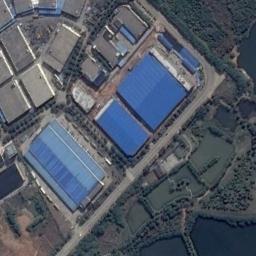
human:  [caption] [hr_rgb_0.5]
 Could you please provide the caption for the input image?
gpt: There are many houses of different shapes and sizes in the industrial zone .

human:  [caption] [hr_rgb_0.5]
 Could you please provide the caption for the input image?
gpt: There are many paths around the industrial area .

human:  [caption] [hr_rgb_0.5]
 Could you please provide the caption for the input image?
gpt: The industrial area with some workshops of different sizes is surrounded by a green area .

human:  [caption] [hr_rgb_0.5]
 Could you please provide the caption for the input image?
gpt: Neatly planned factories and roads in an industrial area with large green areas .

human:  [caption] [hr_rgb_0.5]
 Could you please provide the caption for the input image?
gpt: There are some blue buildings on the industrial area with green trees around .